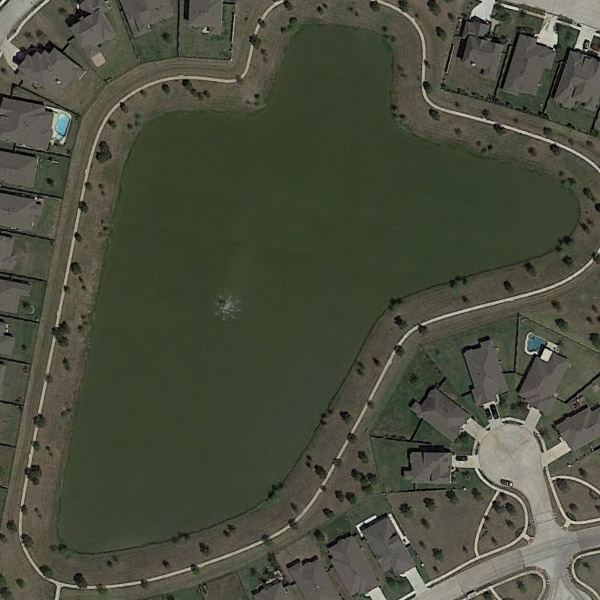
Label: Pond